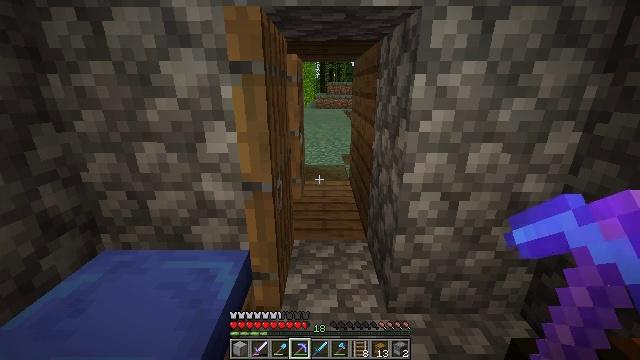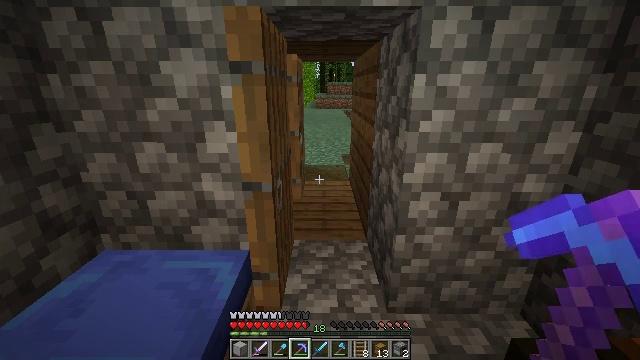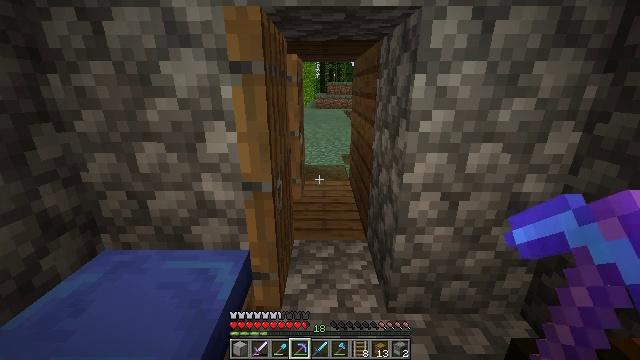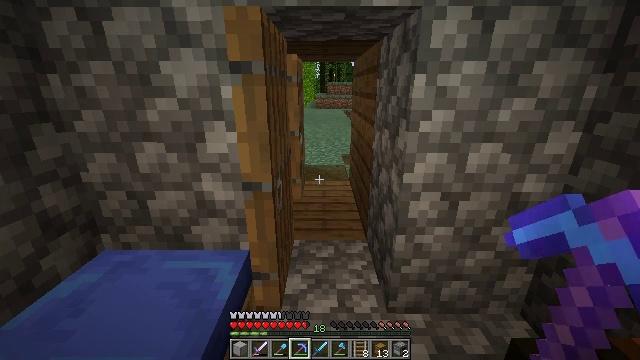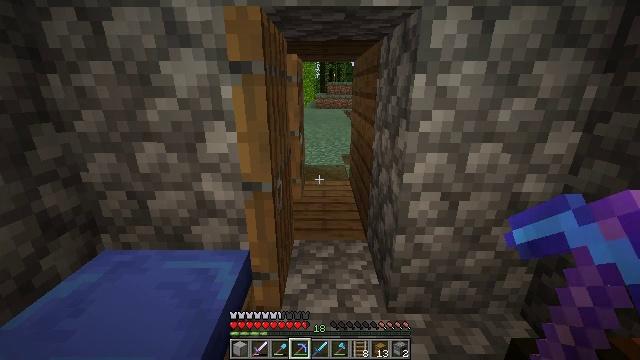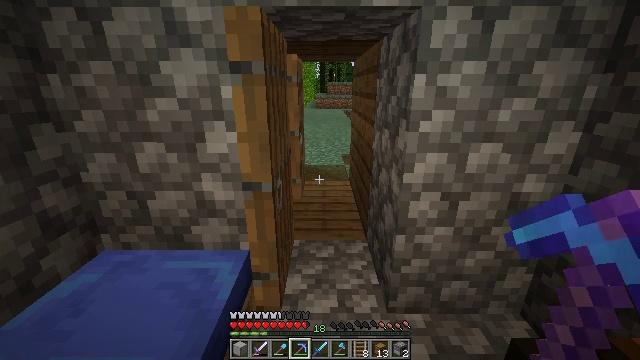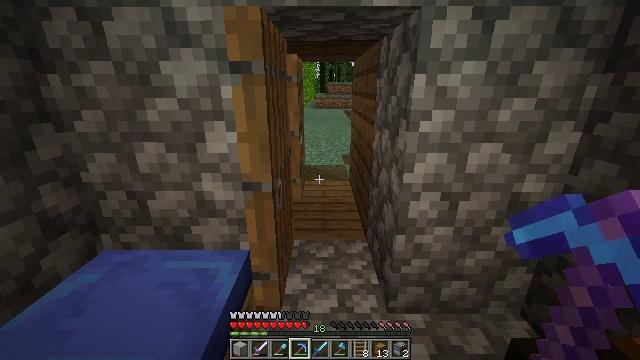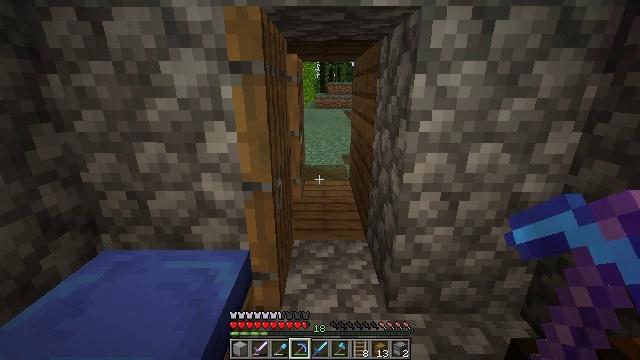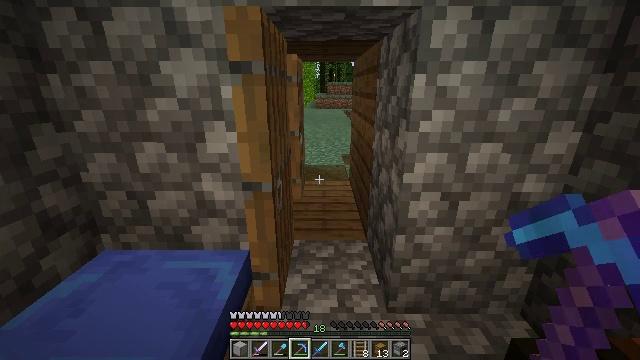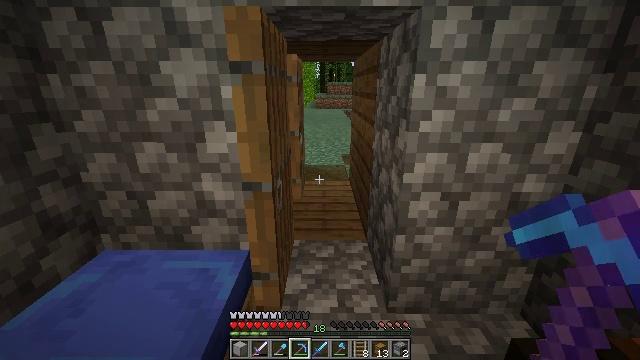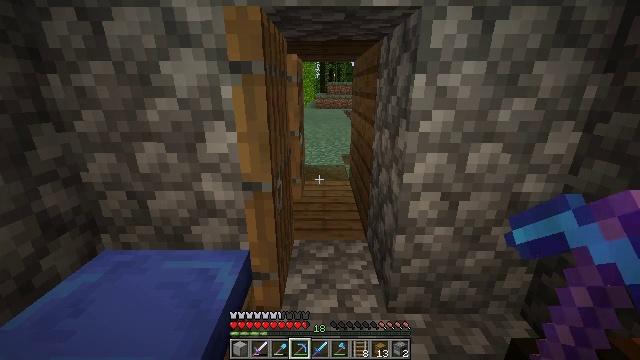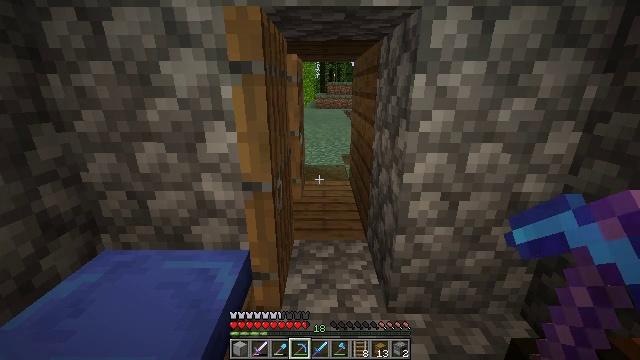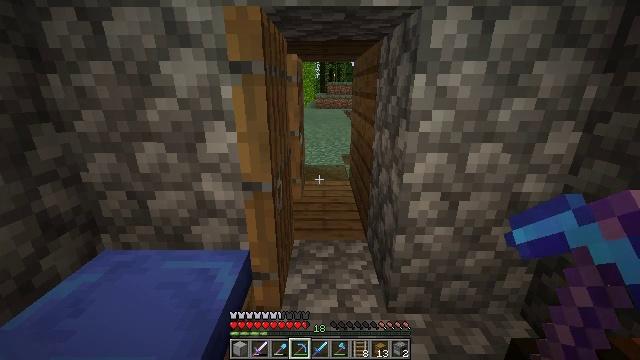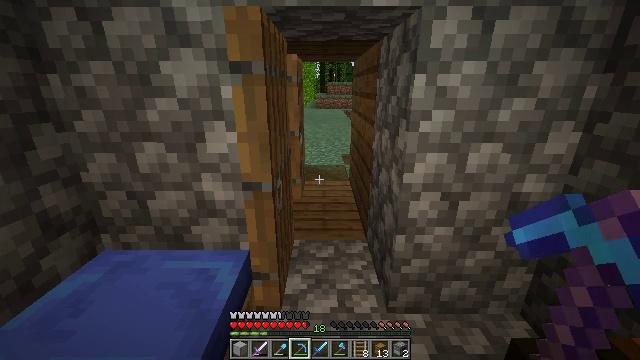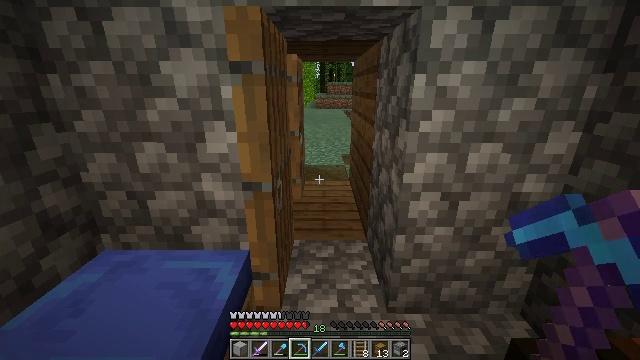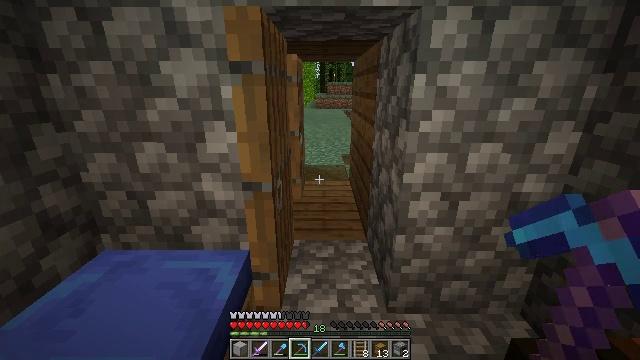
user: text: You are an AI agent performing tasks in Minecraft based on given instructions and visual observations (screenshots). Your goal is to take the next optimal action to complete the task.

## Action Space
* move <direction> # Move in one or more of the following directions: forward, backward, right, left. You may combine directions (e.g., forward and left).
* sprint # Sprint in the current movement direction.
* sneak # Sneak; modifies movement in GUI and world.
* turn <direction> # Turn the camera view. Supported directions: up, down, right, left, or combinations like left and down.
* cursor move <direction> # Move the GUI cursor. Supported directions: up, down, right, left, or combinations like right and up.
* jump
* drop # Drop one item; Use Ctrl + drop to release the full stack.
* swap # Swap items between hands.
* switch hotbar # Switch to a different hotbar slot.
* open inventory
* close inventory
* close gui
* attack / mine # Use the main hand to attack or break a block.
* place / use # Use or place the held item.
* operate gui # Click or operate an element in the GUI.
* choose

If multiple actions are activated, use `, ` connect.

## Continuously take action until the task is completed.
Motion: motion action
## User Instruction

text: Gather smooth stone from the ground.
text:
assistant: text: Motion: no_op
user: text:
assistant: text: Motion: no_op
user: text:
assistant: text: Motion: no_op
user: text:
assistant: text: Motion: no_op
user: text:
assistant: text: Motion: no_op
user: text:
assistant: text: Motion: no_op
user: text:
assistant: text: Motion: no_op
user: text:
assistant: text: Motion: no_op
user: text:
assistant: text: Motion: no_op
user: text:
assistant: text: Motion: no_op
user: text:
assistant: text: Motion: no_op
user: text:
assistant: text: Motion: no_op
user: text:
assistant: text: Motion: no_op
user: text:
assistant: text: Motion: no_op
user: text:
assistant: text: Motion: no_op
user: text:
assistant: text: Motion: no_op
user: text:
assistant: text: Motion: no_op
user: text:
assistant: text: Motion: no_op
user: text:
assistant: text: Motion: no_op
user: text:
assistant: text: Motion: no_op
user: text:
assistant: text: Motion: no_op
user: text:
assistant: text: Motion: no_op
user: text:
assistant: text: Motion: no_op
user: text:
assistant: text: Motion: no_op
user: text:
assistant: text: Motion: no_op
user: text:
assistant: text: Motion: no_op
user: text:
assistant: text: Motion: no_op
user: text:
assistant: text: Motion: no_op
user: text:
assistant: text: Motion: no_op
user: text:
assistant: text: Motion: no_op